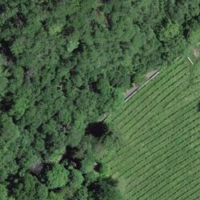
EUNIS habitat code: 41
Species observed at this site:
Melittis melissophyllum